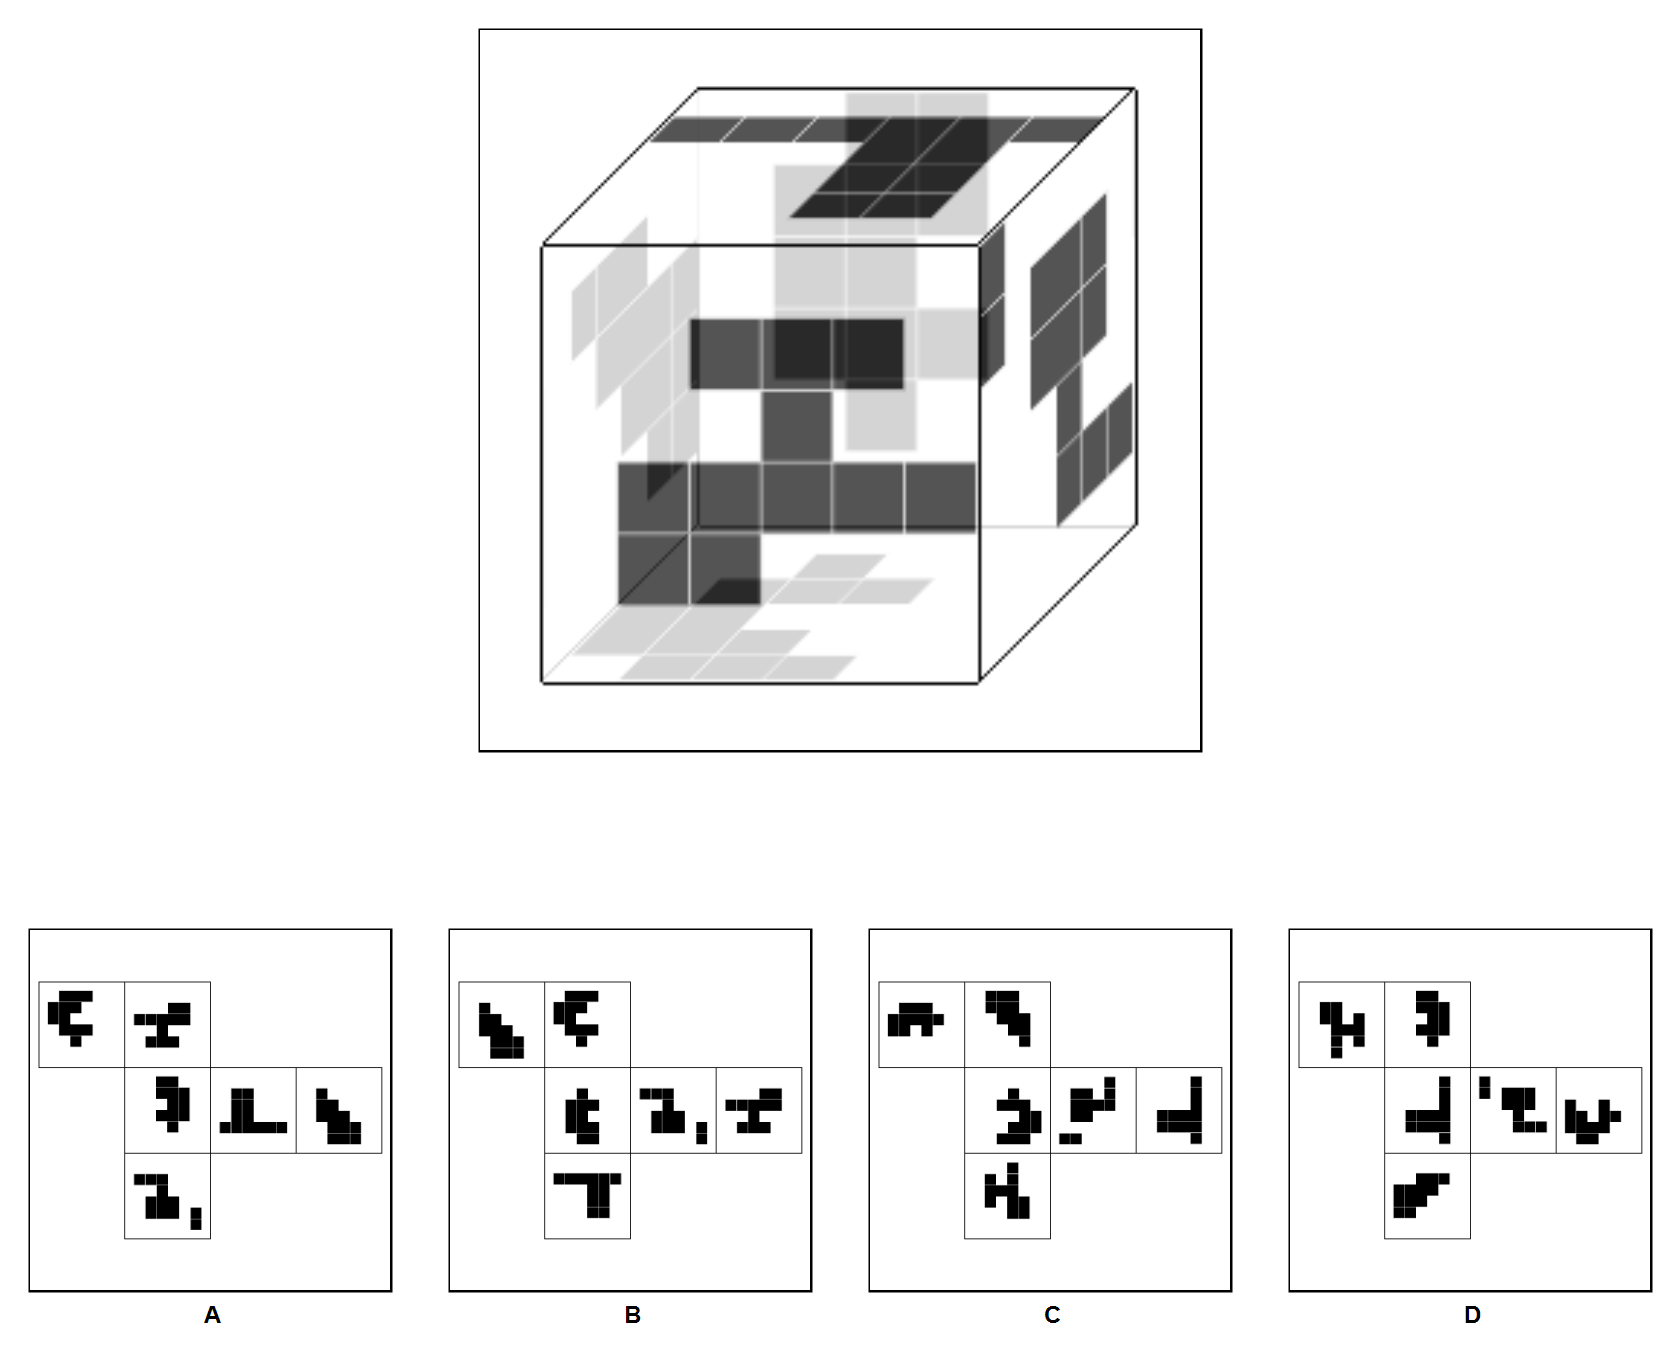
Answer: B